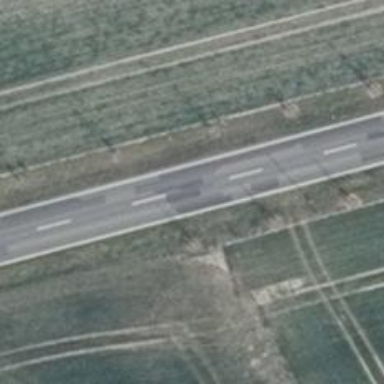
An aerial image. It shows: Secondary road with asphalt surface.